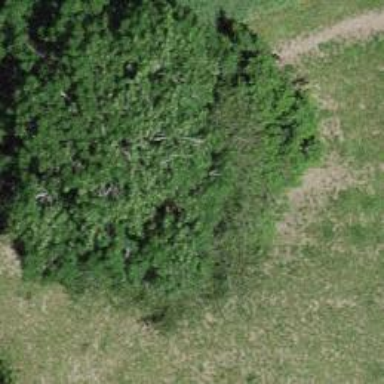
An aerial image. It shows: Beautiful tree in nature.